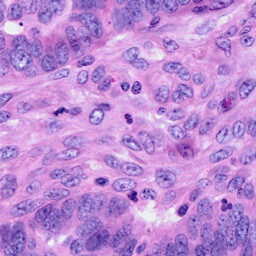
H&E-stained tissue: Ovarian